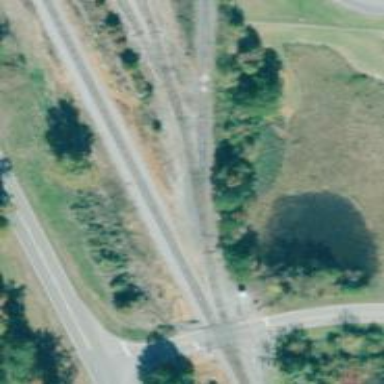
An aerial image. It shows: Railway spur junction.